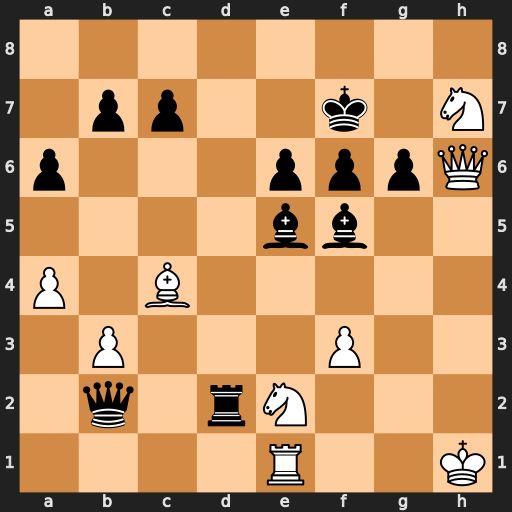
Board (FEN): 8/1pp2k1N/p3pppQ/4bb2/P1B5/1P3P2/1q1rN3/4R2K
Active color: w
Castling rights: -
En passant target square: -
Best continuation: Qf8#